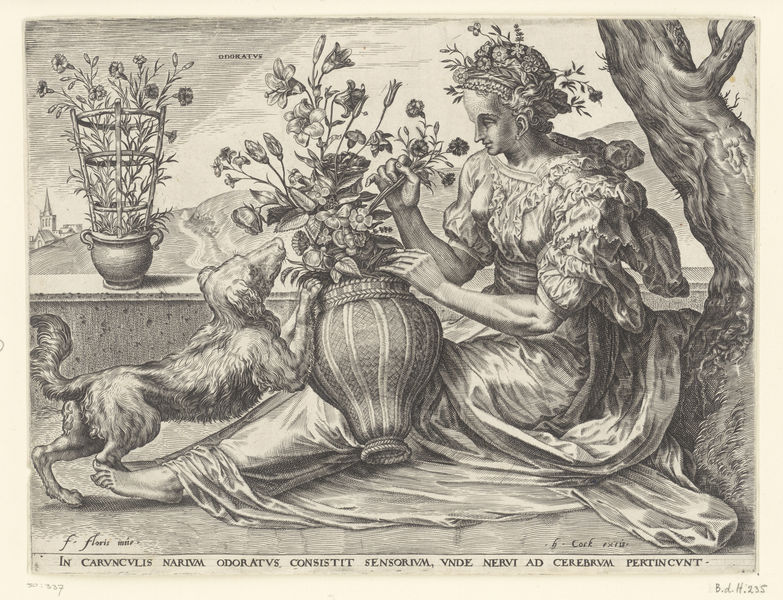
Titel: De Reuk (Odoratus)
Künstler: Cornelis Cort
Standort: Amsterdam
Institution: Rijksmuseum
Schlagwörter: dress, lady, portrait, robe, woman, flowers, gown, print, plant, vase, flower, classical, tree, garden, drawing, dog, outside, foot, floral, latin, arrangement, spot, flora, tulips, in, arranging, spaniel, woman and dog with vase, hair wreath, hold vase, narivm, carunculis, nervi, ad cerebrvm, floral arrangement, carvnclis